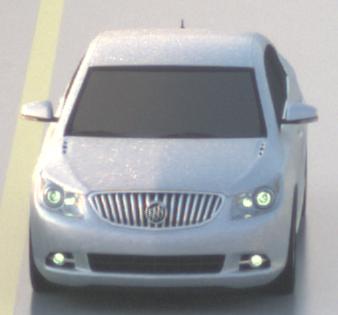
Make: Buick
Model: LaCrosse
Detailed model: Gen. 2
Model produced from: 2009
Model produced until: 2016
Doors: 4
Color: white
Road condition: wet road
Daytime: dawn
Contrast: medium contrast